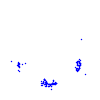
Particle: proton